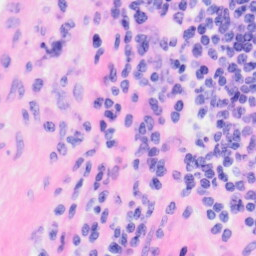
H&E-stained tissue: Kidney